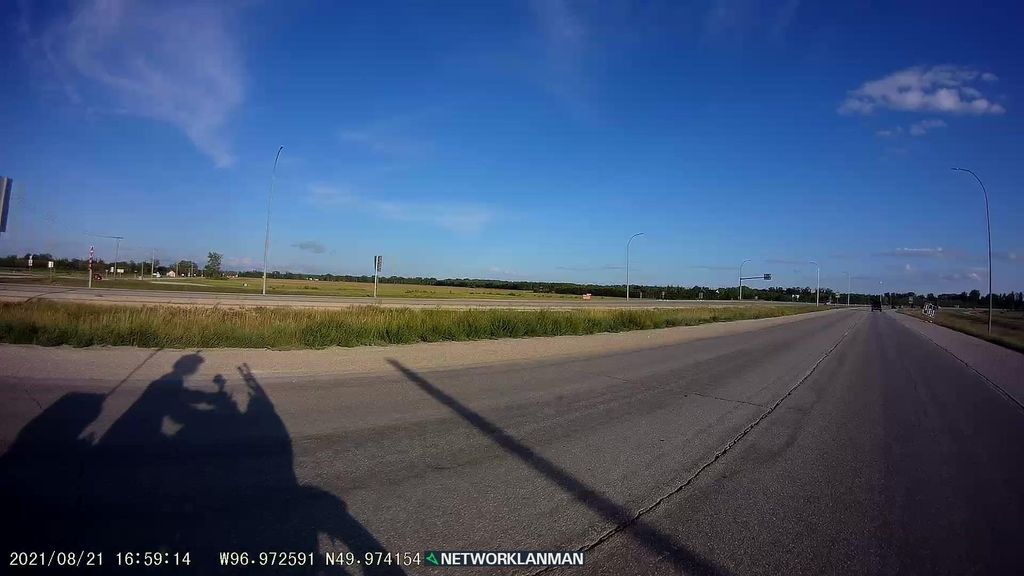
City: winnipeg